【题型】填空题　【知识点】立体几何　【难度】easy
如图，圆锥中 $P$ 为顶点，底面直径 $AB = 4$，侧面积为 $8\sqrt{7}\pi$，$C$ 为 $PA$ 的中点。设平面 $\alpha$ 经过直线 $BC$，则点 $P$ 到平面 $\alpha$ 距离的最大值为 \underline{\quad\quad}。

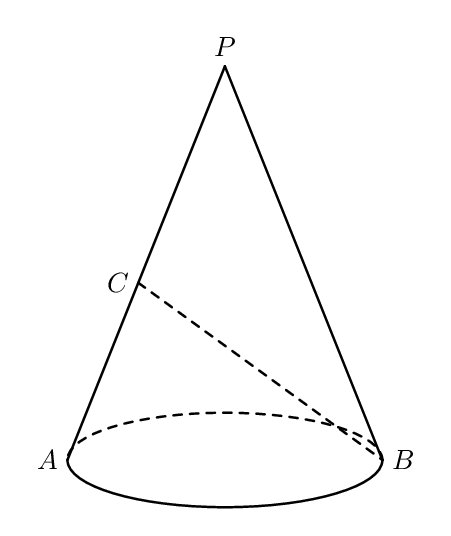
【解答】
【答案】$2\sqrt{3}$

【知识点】圆锥表面积的有关计算、点面距离的概念及性质

【分析】根据侧面积公式可得母线$l=4\sqrt{7}$，即可根据余弦定理求解角和长度，根据等面积法可得$P$到$BC$的距离，即可求解。

【详解】设母线$PA=l$，则圆锥的侧面积为$\frac{1}{2} \times 4\pi \times l = 8\sqrt{7}\pi$，则$l=4\sqrt{7}$，

故$\cos \angle APB = \frac{PA^2 + PB^2 - AB^2}{2PA \cdot PB} = \frac{13}{14}$，则$\sin \angle APB = \frac{3\sqrt{3}}{14}$，

故$BC = \sqrt{PC^2 + PB^2 - 2PC \cdot PB \cos \angle APB} = 6$，

设点$P$到$BC$的距离为$h$，则$\frac{1}{2}PC \cdot PB \sin \angle BPC = \frac{1}{2}BC \cdot h$，

故$h = \frac{PC \cdot PB \sin \angle BPC}{BC} = \frac{2\sqrt{7} \times 4\sqrt{7} \times \frac{3\sqrt{3}}{14}}{6} = 2\sqrt{3}$，

故点$P$到平面$\alpha$距离的最大值即为点$P$到$BC$的距离$2\sqrt{3}$，

故答案为：$2\sqrt{3}$